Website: macys
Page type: billing-address
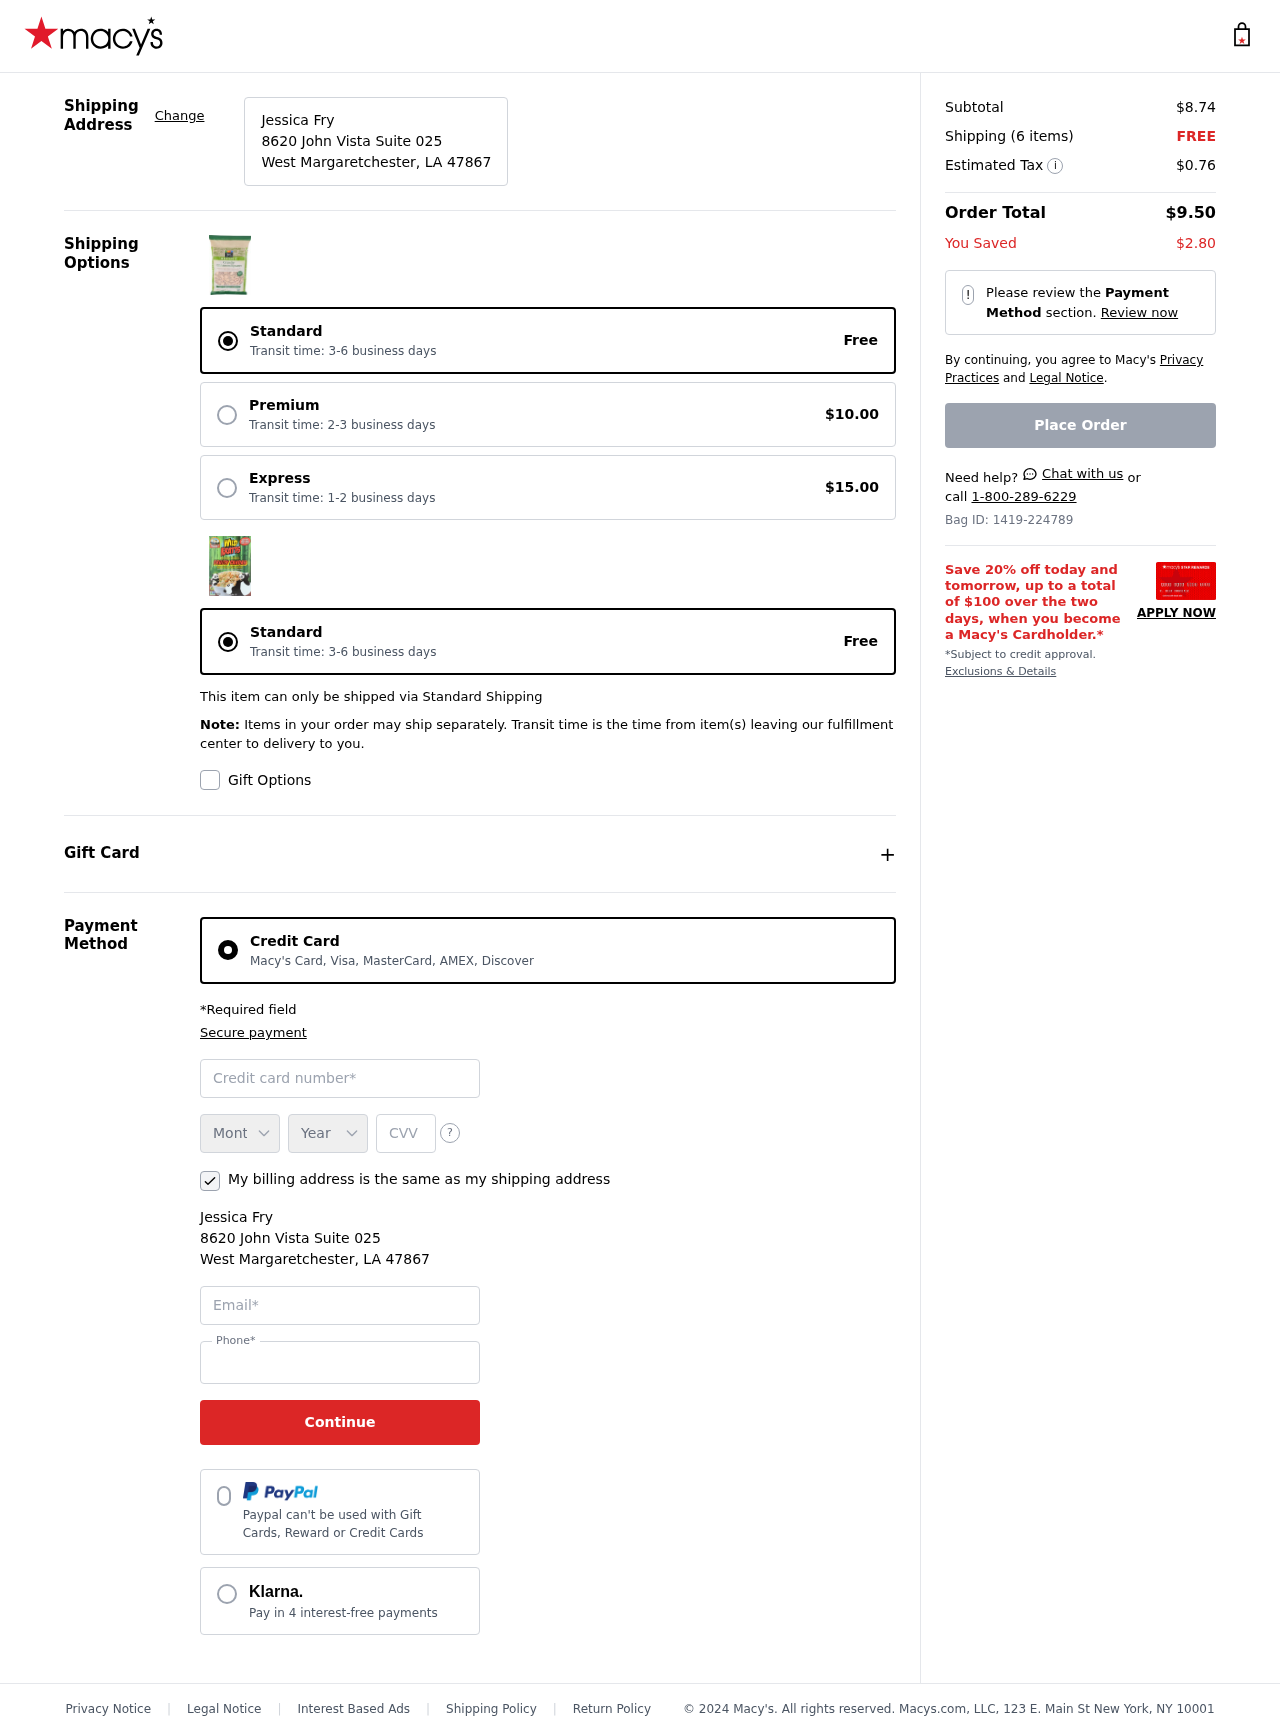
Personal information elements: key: PII_CARD_CVV
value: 260
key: PII_CARD_EXPIRY_MONTH
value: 10
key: PII_CARD_EXPIRY_YEAR
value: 27
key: PII_CARD_NUMBER
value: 5530 3206 8302 1893
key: PII_CITY_STATE_ZIP
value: West Margaretchester, LA 47867
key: PII_EMAIL
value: jessicafry@gmail.com
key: PII_FULLNAME
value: Jessica Fry
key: PII_PHONE
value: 5744510479
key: PII_STREET
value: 8620 John Vista Suite 025
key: PII_FULLNAME2
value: Jessica Fry
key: PII_STREET2
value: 8620 John Vista Suite 025
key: PII_CITY_STATE_ZIP2
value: West Margaretchester, LA 47867
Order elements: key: ORDER_SUBTOTAL
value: $8.74
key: ORDER_NUM_ITEMS
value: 6
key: ORDER_SHIPPING_COST
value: FREE
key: ORDER_TAX
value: $0.76
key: ORDER_TOTAL
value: $9.50
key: ORDER_SAVINGS
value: $2.80
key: ORDER_ID
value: Bag ID: 1419-224789